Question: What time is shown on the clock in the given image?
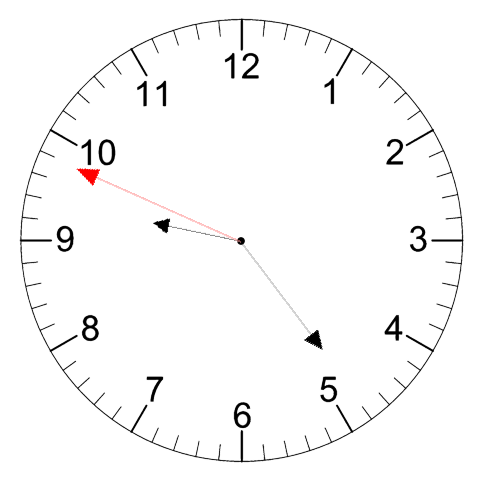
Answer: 09:23:49